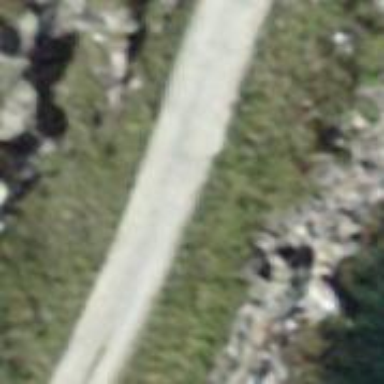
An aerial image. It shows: Gravel track with Grade 3 quality.